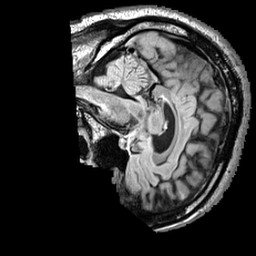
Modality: FLAIR
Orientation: sagittal
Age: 42
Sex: male
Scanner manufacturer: siemens
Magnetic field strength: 3 T
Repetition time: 5 s
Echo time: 0.387 s